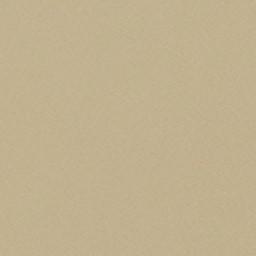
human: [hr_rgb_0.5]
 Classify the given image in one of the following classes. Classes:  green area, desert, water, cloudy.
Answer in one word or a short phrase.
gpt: desert